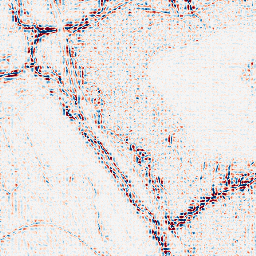
Category: wavelet
Decomposition family: wavelet_biorthogonal
Decomposition parameters: wavelet: bior5.5
level: 2
Upsampling method: sinc_hamming
Upsampling parameters: scale: 4
kernel_size: 4
Upsampling scale: 4